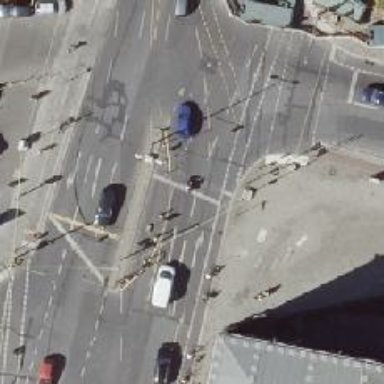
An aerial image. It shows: Road with traffic signals.